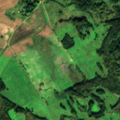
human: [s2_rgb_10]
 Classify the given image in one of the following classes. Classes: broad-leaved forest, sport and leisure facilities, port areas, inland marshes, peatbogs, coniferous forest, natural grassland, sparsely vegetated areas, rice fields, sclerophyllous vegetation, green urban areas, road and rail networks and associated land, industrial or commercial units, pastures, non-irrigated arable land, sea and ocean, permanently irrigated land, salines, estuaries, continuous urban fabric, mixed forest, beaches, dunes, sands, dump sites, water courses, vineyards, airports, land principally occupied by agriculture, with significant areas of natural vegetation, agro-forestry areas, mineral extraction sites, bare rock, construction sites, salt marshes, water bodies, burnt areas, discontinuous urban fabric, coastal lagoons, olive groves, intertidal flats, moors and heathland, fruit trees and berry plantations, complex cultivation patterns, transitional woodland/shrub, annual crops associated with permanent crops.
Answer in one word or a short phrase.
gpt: non-irrigated arable land, pastures, land principally occupied by agriculture, with significant areas of natural vegetation, broad-leaved forest, mixed forest